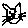
Label: cat